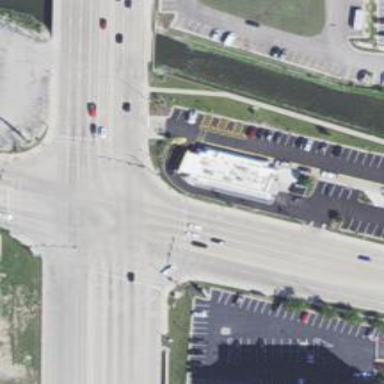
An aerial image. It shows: Footway with crossing lines.